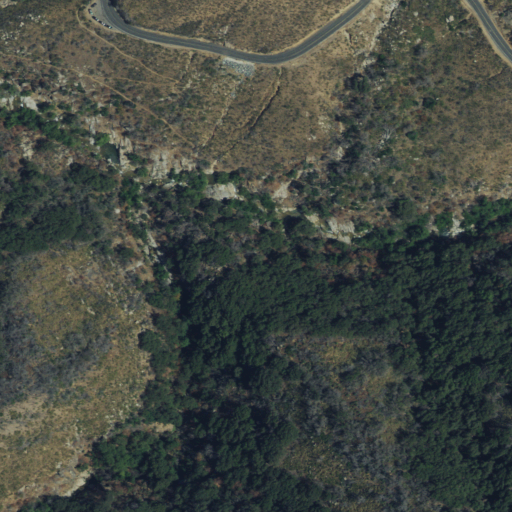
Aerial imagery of valley in California named Stevenson Gulch containing grassland, evergreen forest, shrub, open development, mixed forest, and low intensity development